Aerial crown-view tile of a tropical tree (Barro Colorado Island, Panama), acquired 20240716:
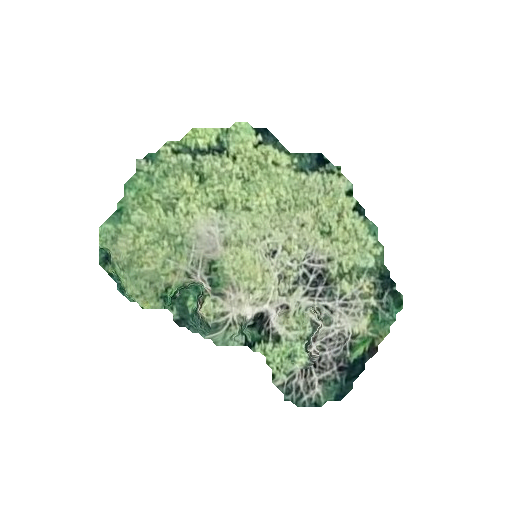
Species: Ceiba pentandra
GBIF accepted scientific name: Ceiba pentandra
Crown area: 84.611 m²